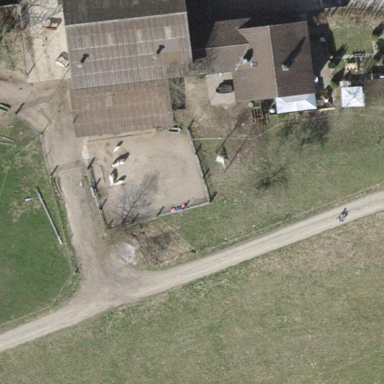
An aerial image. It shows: Fence surrounding equestrian pitch for leisure land activities.